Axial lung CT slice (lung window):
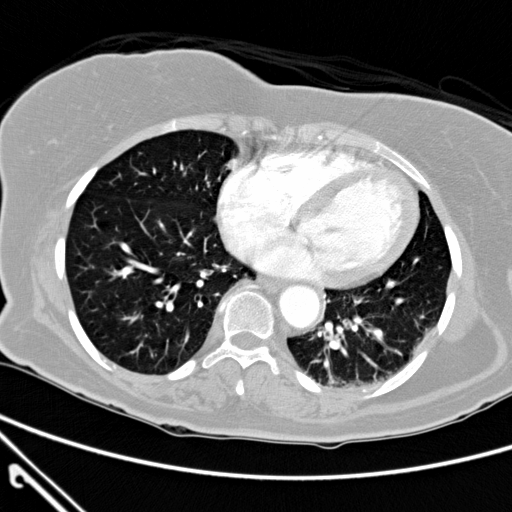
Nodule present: no